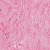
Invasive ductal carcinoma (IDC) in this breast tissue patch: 0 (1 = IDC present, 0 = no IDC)